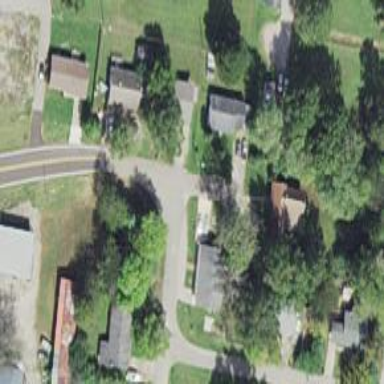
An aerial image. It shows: Residential road.